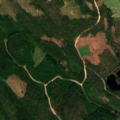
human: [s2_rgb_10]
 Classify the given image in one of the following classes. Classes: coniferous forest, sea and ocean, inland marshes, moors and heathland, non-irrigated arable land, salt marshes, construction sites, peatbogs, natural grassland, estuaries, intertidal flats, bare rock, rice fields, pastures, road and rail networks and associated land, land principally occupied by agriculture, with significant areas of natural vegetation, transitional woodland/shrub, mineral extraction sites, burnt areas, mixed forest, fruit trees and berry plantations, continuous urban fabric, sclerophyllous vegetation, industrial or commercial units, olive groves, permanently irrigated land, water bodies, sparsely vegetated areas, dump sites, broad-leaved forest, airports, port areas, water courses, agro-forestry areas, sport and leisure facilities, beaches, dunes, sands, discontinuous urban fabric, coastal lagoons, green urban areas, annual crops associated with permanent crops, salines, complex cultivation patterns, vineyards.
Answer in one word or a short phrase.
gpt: coniferous forest, mixed forest, water bodies